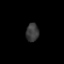
Tissue: prostate
Cell type: T cells
Senescence score: 0.3029
Nuclear area (px): 232
Mean DAPI intensity: 56.698